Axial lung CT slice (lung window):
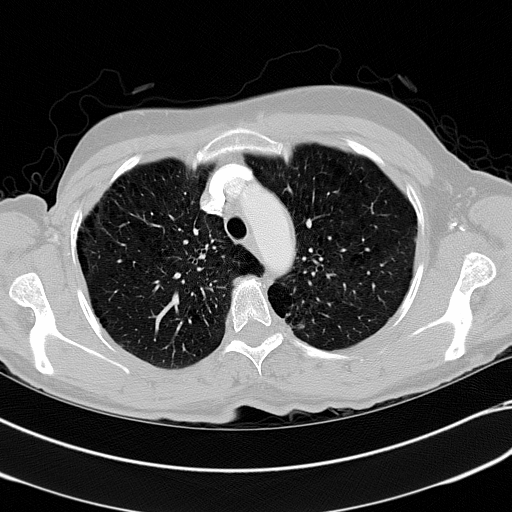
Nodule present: no